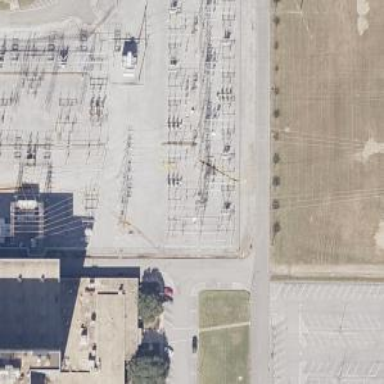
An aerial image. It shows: Switch used for power control.